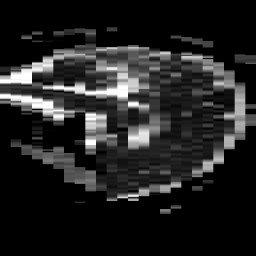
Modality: ADC
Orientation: sagittal
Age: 53
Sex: female
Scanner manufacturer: philips
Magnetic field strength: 3 T
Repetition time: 3.758 s
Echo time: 0.05944 s